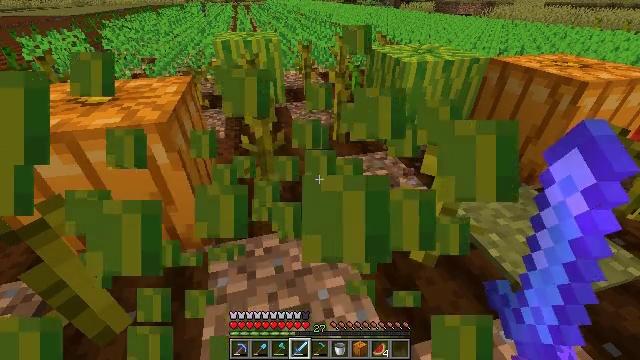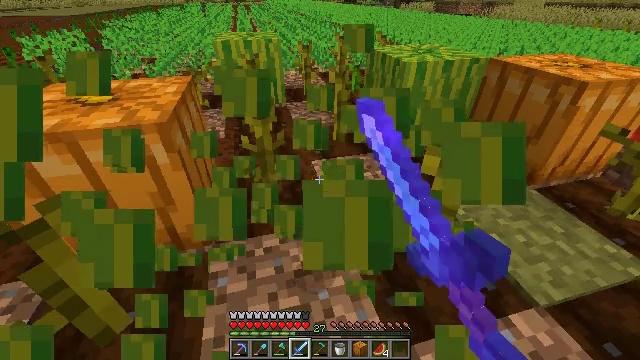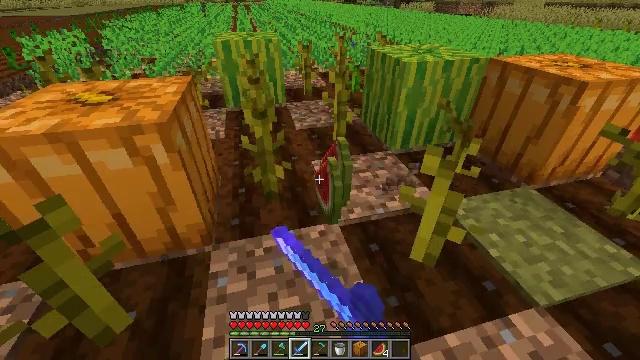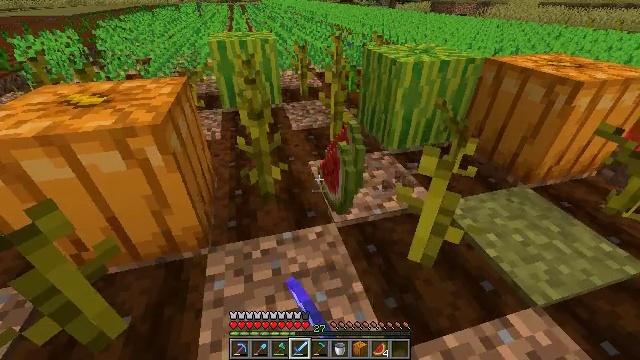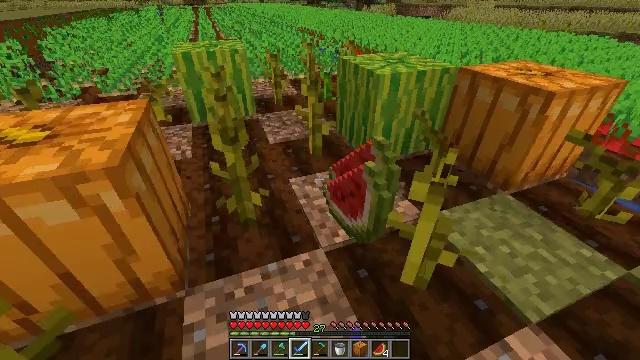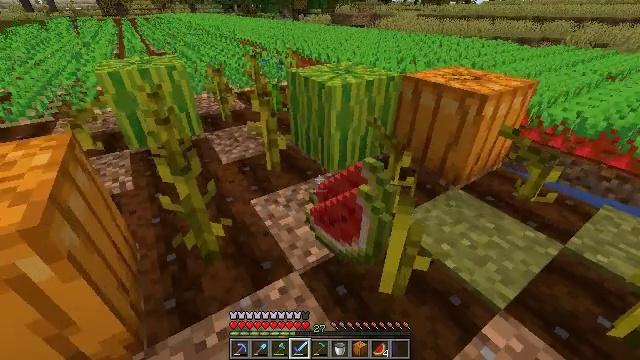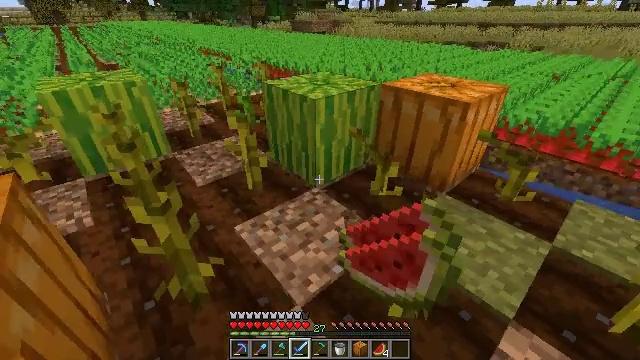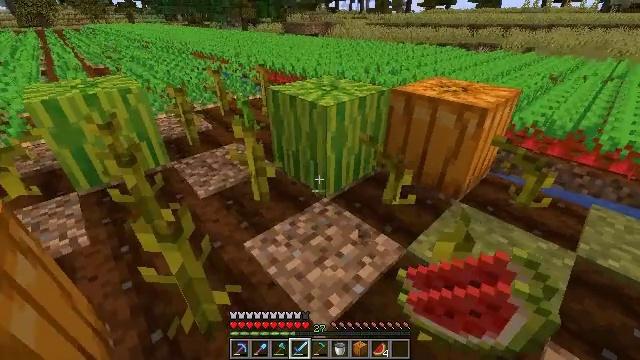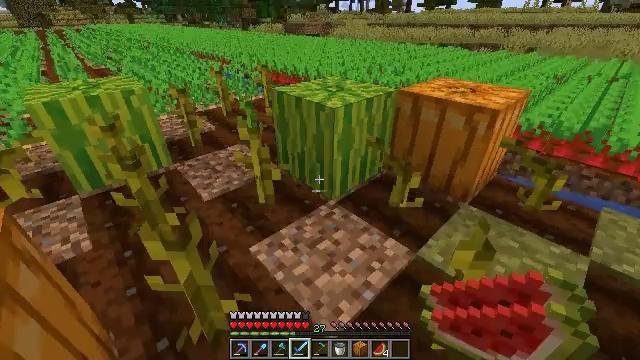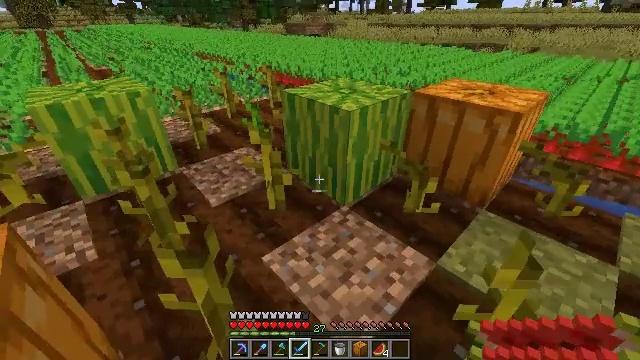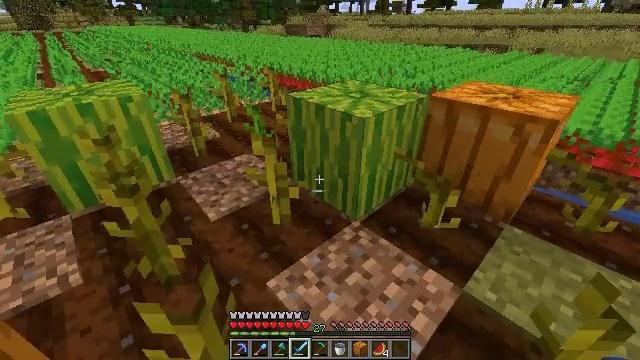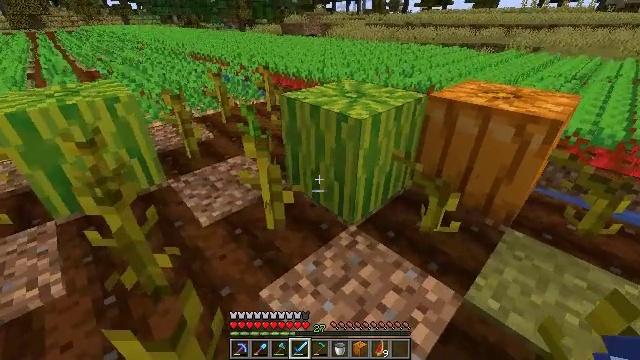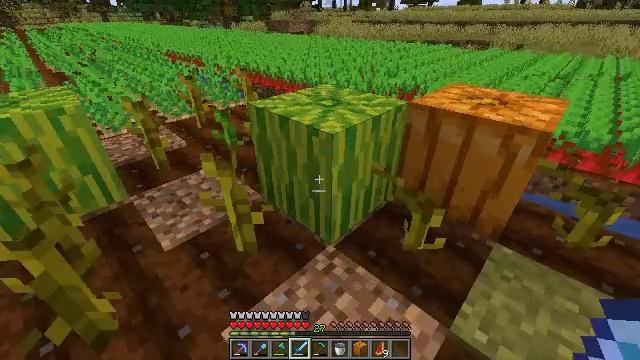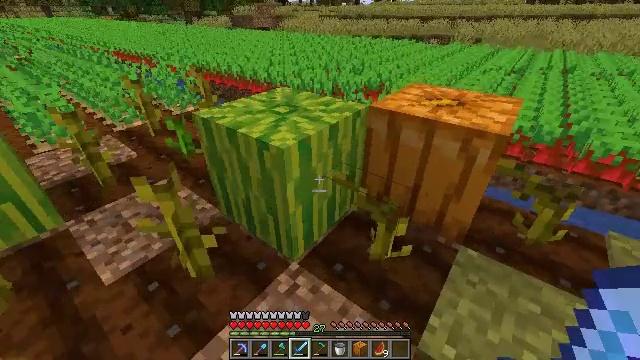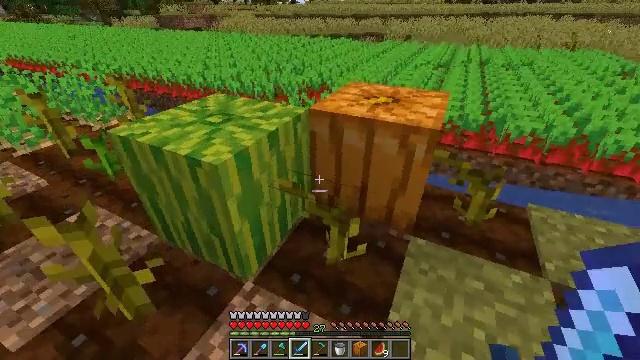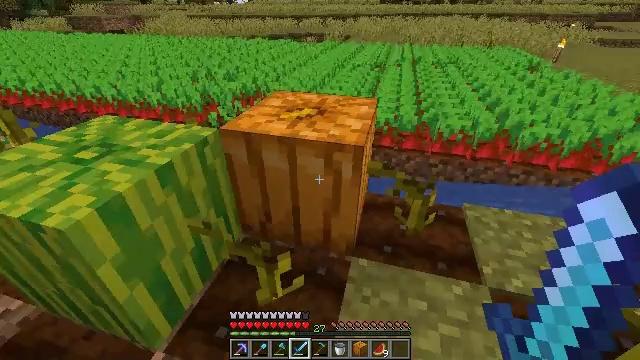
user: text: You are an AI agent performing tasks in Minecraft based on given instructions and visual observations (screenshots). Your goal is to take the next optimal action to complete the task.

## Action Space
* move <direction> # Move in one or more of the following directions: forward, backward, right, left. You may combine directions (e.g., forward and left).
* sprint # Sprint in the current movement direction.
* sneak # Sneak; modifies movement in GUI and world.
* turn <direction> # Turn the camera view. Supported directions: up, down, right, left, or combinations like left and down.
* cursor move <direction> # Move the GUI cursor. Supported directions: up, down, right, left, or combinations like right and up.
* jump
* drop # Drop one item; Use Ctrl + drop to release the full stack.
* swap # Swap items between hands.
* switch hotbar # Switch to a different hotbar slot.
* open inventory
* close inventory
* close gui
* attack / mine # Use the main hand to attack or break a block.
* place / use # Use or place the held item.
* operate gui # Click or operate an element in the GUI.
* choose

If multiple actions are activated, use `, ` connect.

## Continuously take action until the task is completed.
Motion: motion action
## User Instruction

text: Attack the pumpkin to gather it.
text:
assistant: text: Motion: attack / mine
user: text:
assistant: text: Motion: attack / mine
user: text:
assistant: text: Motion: move forward
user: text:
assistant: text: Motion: move forward and move left, turn right
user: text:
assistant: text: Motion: move forward and move left, turn right and up
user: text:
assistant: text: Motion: move forward and move left, turn right and up
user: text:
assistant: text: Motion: move forward and move left, turn right
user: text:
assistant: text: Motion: move forward and move left
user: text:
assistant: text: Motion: move forward
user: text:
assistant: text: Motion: move forward and move right
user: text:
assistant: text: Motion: move forward and move right
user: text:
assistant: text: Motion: move forward and move right, turn right
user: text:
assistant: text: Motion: move forward and move right, turn right
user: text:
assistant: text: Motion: move forward and move right, turn right
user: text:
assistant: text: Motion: move forward and move right, turn right
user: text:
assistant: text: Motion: move forward and move right, turn right
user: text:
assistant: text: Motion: move right
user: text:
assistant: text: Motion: move right
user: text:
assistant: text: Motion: turn left
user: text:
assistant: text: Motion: turn left
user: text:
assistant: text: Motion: move forward, turn left
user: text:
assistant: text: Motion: move forward, turn left
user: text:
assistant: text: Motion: move forward, turn left and down
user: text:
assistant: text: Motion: turn left and down
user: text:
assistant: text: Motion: turn left
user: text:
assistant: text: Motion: turn left, attack / mine
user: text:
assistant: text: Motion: attack / mine
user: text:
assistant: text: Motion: attack / mine
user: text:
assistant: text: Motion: attack / mine
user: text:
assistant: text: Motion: attack / mine